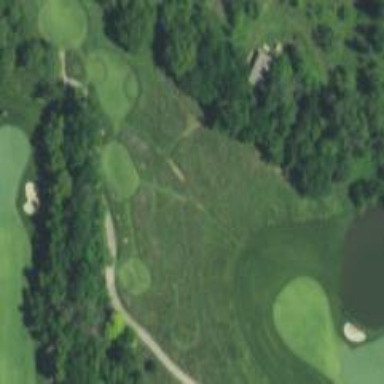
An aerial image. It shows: Pathway for golfing.